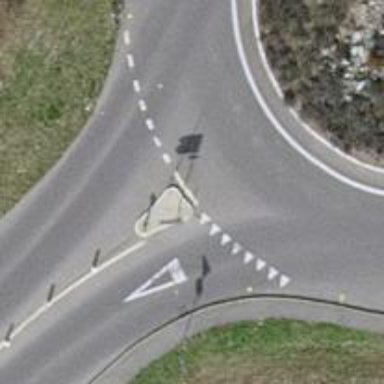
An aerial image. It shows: Road with "give way" sign.